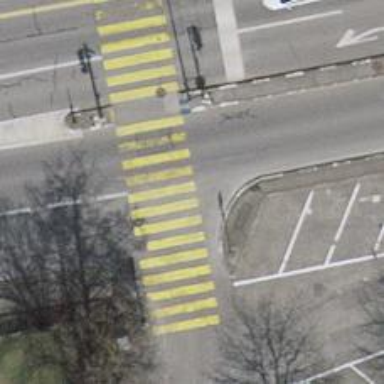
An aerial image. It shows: Bollard barrier.